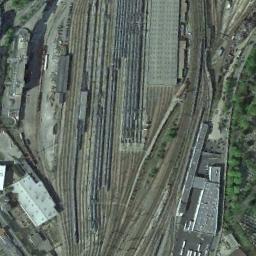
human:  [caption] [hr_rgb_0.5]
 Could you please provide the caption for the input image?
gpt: The railway station is next to some buildings and trees .

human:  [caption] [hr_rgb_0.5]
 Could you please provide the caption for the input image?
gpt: There is a fully equipped railway station in the city .

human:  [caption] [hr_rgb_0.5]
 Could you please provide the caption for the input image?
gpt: Many buildings of different shapes and sizes are beside the railway station .

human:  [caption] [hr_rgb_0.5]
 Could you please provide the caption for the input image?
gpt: The railway station has lots of railways, Some trains and buildings .

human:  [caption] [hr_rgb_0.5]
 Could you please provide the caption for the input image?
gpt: There are some black trains beside the railway station .